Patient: sex F, age 36
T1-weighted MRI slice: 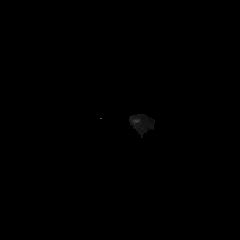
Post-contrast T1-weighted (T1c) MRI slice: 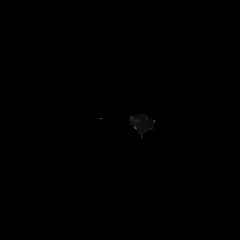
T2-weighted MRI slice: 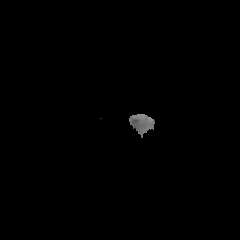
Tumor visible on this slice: no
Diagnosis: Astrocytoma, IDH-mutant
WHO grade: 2